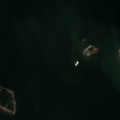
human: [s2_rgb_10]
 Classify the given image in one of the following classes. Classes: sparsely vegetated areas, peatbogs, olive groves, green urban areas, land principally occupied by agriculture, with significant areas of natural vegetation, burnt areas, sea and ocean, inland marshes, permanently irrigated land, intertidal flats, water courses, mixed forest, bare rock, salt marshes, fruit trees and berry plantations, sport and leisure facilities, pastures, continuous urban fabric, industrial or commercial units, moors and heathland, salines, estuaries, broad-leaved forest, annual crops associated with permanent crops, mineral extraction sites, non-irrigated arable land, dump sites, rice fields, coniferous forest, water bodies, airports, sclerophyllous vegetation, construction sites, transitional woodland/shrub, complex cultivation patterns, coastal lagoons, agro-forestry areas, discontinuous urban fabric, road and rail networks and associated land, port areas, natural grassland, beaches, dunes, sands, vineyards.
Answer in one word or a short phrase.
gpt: sea and ocean